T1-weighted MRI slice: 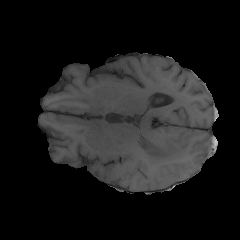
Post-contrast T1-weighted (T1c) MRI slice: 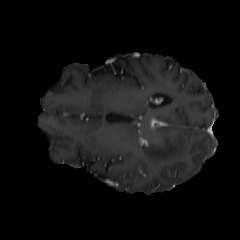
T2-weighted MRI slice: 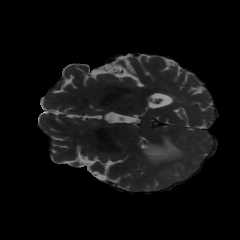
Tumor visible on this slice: yes